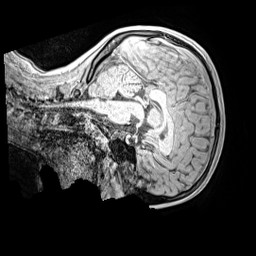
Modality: MP2RAGE
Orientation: sagittal
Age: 10
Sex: female
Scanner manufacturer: siemens
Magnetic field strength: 3 T
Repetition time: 4 s
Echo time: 0.00299 s